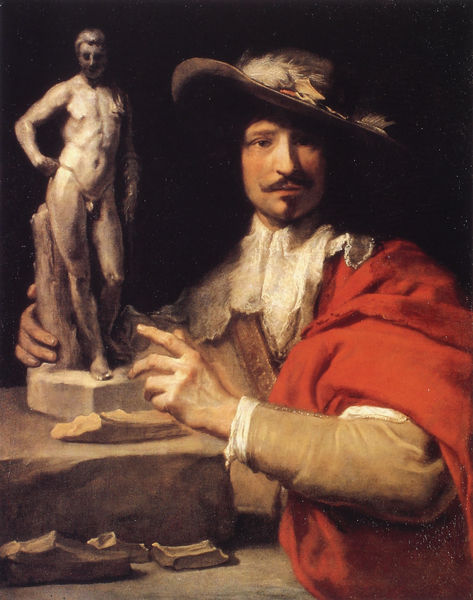
Titel: Porträt des Bildhauers Nicolas Le Brun
Künstler: Charles Le Brun
Institution: Salzburg, Residenzgalerie
Schlagwörter: akt, dunkel, feder, gemälde, hand, mann, nackt, schatten, umhang, weiß, bunt, finger, geste, holz, hut, licht, marmor, mund, nase, profil, schwarz, gürtel, rot, tuch, bart, hemd, schnurrbart, augen, barock, federn, hermelin, kragen, rembrandt, sockel, spitze, stein, steine, bildnis, hände, portrait, porträt, öl, auge, figur, gewand, mantel, händler, lippe, renaissance, skulptur, statue, schnurbart, zeigefinger, riemen, stufe, kontrapost, wange, zeigen, kinnbärtchen, schnauzbart, penis, antike, besitzer, form, künstler, allegorie, schnitzerei, werkzeug, leder, david, umhnag, scherben, bildhauer, werk, sebastian, werkzeig, bruchstück, holzschnitzer, musketier